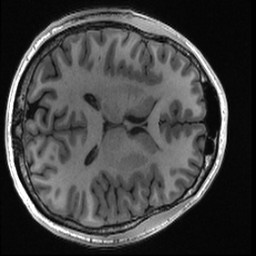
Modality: T1w
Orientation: axial
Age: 28
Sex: male